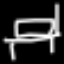
Label: bed